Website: macys
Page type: billing-address
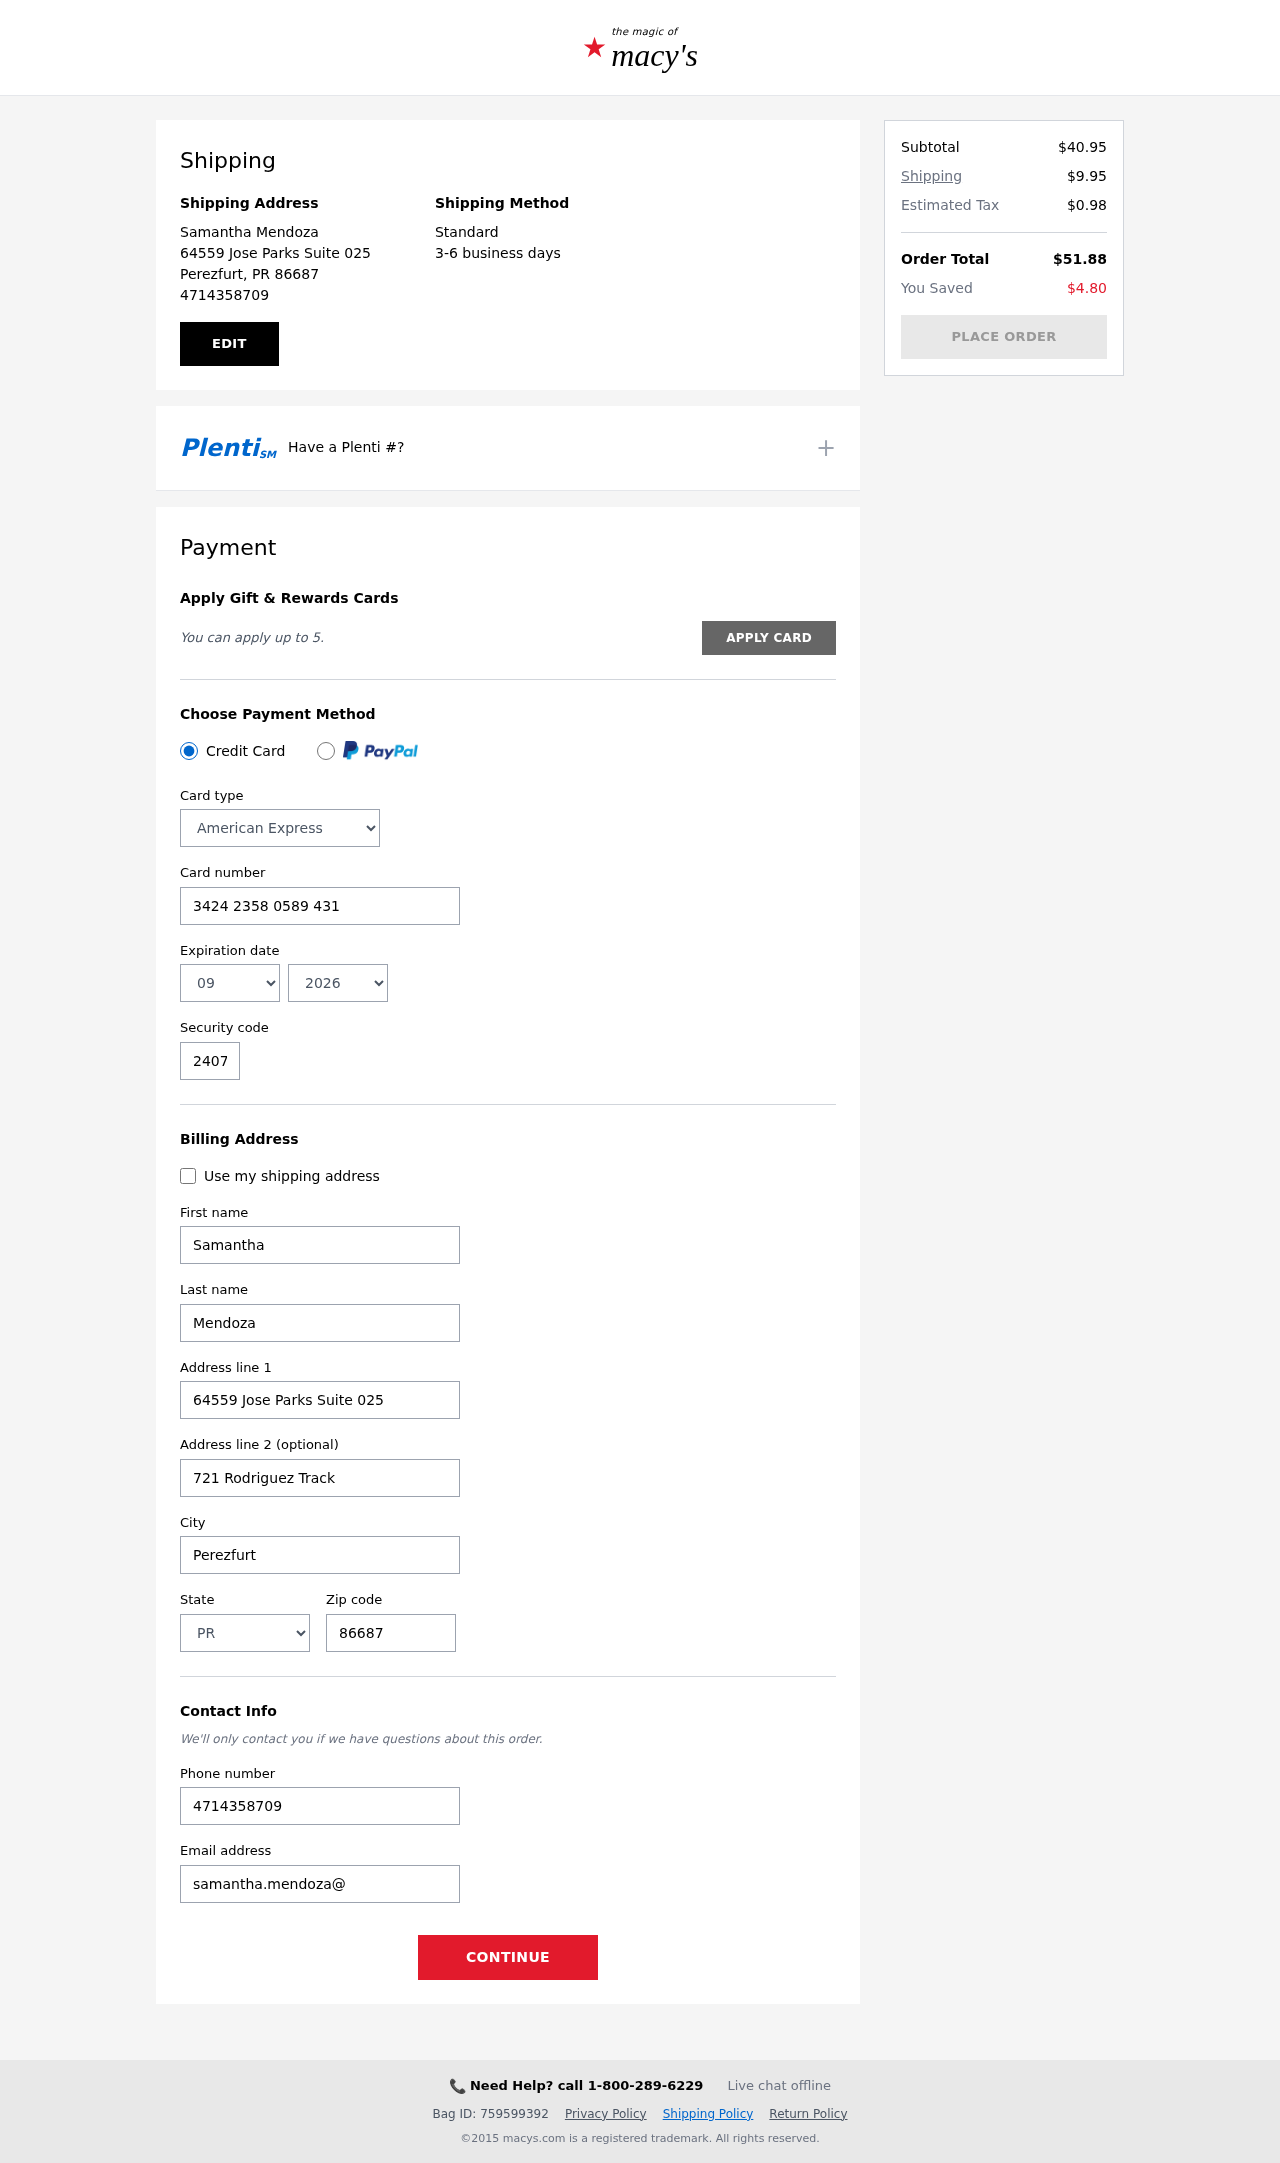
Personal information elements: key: PII_CARD_CVV
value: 2407
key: PII_CARD_EXPIRY_MONTH
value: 09
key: PII_CARD_EXPIRY_YEAR
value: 26
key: PII_CARD_NUMBER
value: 3424 2358 0589 431
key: PII_CARD_TYPE
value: American Express
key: PII_CITY
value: Perezfurt
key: PII_CITY_STATE_ZIP
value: Perezfurt, PR 86687
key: PII_EMAIL
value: samantha.mendoza@hotmail.com
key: PII_FIRSTNAME
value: Samantha
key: PII_FULLNAME
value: Samantha Mendoza
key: PII_LASTNAME
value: Mendoza
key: PII_PHONE
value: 4714358709
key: PII_POSTCODE
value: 86687
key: PII_STATE
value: PR
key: PII_STREET
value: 64559 Jose Parks Suite 025
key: PII_STREET2
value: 721 Rodriguez Track
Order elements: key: ORDER_SUBTOTAL
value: $40.95
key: ORDER_SHIPPING_COST
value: $9.95
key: ORDER_TAX
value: $0.98
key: ORDER_TOTAL
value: $51.88
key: ORDER_SAVINGS
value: $4.80